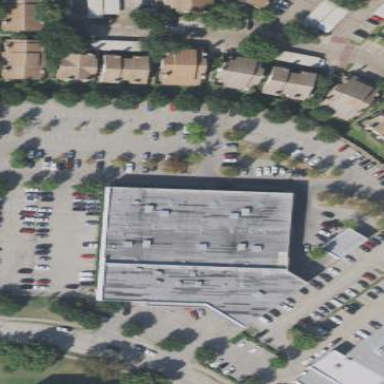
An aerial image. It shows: Commercial building with car shop.